Question: The software I am talking of contains 5 files and compiles "perfectly fine" on 'openSUSE 11.3' with 'gcc-4.5.1':
The same software shows the following error on 'Windows XP' with 'Mingw (gcc-4.6.3)'.
The problem is discovered.
The problem is w.r.t the R's function 'parseEval'.
There are two similar functions: 'parseEval' and 'parseEvalQ'.
The former returns a value, and the other returns void.
I have used 'parseEval' in a C++ plus Qt project, and it works very fine on Linux, and throws the above shown error on Windows.
demo.cpp
'''
#include <iostream>
#include <RInside.h>
#include <Rcpp.h>
RInside R (0, NULL);
RInside & qtToR (R);
int main ()
{
int numberOne = 1;
int numberTwo = 2;
qtToR ["numberOne"] = numberOne;
qtToR ["numberTwo"] = numberTwo;
R.parseEvalQ ("sum = numberOne + numberTwo;");
int returnValue = R.parseEval ("sum");
std :: cout << "
" << returnValue << "
";
}
'''
Corresponding .pro file:
'''
TEMPLATE = app
TARGET =
DEPENDPATH += .
SOURCES += demo.cpp
INCLUDEPATH += .
INCLUDEPATH += c:/R-2.15.1/include
INCLUDEPATH += c:/R-2.15.1/library/Rcpp/include
INCLUDEPATH += c:/R-2.15.1/library/RInside/include
LIBS += -Lc:/R-2.15.1/bin/i386 -lR
LIBS += -Lc:/R-2.15.1/library/Rcpp/libs/i386 -lRcpp
LIBS += -Lc:/R-2.15.1/library/RInside/libs/i386 -lRInside
# You'll keep pulling your hair if you miss this statement when you are on windows.
CONFIG += console
'''

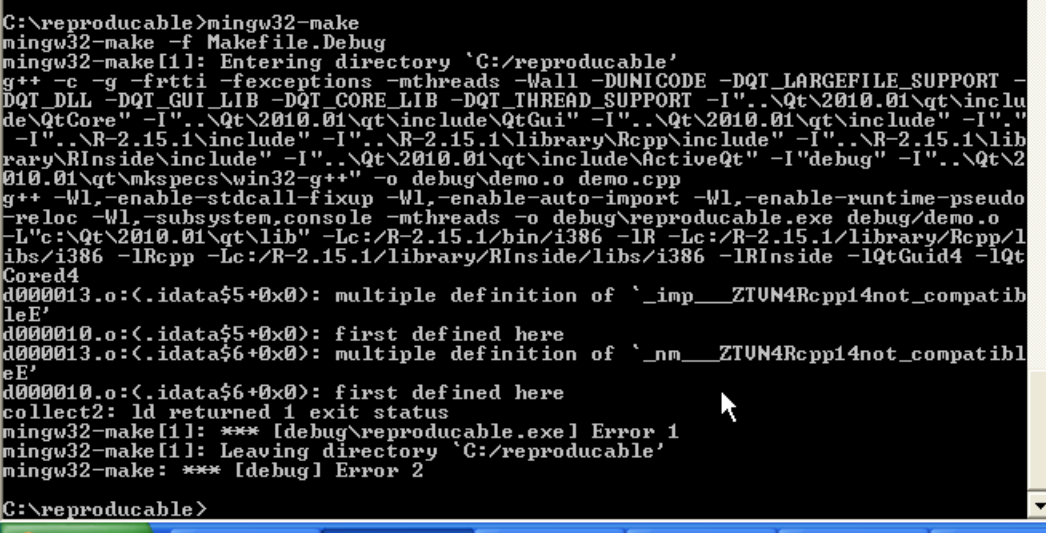
Answer: I said:
> > This is solved. The problem was NOT related to the .pro file, it was related to the syntax of 'parseEval' function. The RInside I have on
Linux is older than RInside I have on Windows. The versions of Rcpp
installed are also different on my Linux system and Windows system.This syntax of 'parseEval' - 'int returnValue = R.parseEval ("sum");' works fine on Linux with older RInside but fails on
Windows with newer RInside.So, I modified the above code as follows and it compiled successfully
with the above .pro file.'SEXP ans;' 'int returnValue = R.parseEval ("sum", ans);'
This did compile successfully, but to my horror this joy was just the calmness before the storm!
So, the permanent solution to this error is editing the .pro file and linking AFTER :
'LIBS += -Lc:/R-2.15.1/library/RInside/libs/i386 -lRInside'
'LIBS += -Lc:/R-2.15.1/library/Rcpp/libs/i386 -lRcpp'